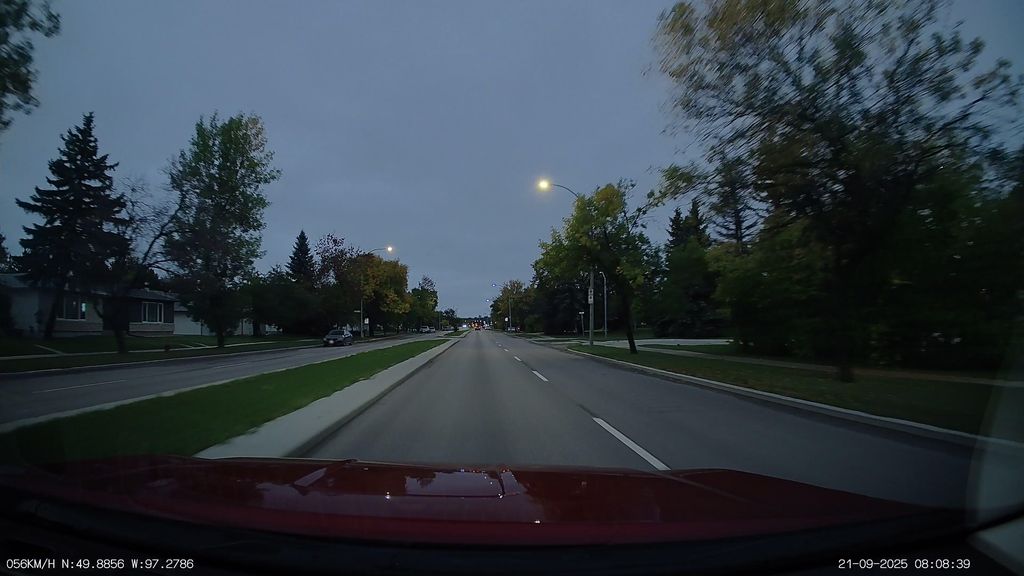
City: winnipeg